Question: How would I go about creating a 'UITextField' like the one in this image?

It appears to be slightly larger, specifically in height.
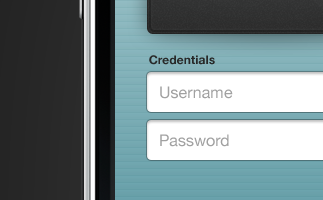
Answer: You probably want to use the 'background' and 'borderStyle' properties of 'UITextField'. Setting 'borderStyle' as 'UITextBorderStyleNone' and create a custom background image to be stretched and used as the 'background' property would be one approach.
I suggest taking a look at those properties in the <URL>.